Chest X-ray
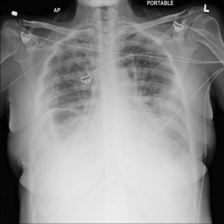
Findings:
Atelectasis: negative
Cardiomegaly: negative
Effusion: negative
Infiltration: negative
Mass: negative
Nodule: negative
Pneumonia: negative
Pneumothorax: negative
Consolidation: negative
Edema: negative
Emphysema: negative
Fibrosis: negative
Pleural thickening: negative
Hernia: negative